Question: I have a UITableViewController and I set some properties in the 'viewDidLoadMethod' like so:
'''
- (void)viewDidLoad {
[super viewDidLoad];
self.navigationItem.leftBarButtonItem = [[[UIBarButtonItem alloc] initWithTitle:@"Done" style:UIBarButtonItemStyleDone target:self.parentViewController.parentViewController action:@selector(dismissSettings)] autorelease];
[self setTitle:@"Gabbai Settings"];
//Set up the table
[self.tableView initWithFrame:self.tableView.frame style:UITableViewStyleGrouped];
[self.tableView setRowHeight:65.0];
[self.tableView setSeparatorStyle:UITableViewCellSeparatorStyleSingleLineEtched];
[self.tableView.backgroundView setBackgroundColor:[UIColor colorWithPatternImage:[UIImage imageWithContentsOfFile:[[NSBundle mainBundle] pathForResource:[NSString stringWithFormat:@"%@_settings", kTheme] ofType:@"png"]]]];
}
'''
The app shows a UIScrollViewController and a UIButton. When the button is pressed, the app displays a modal UINavigationController and that UINavigationController contains a UITableViewController.
For some reason, Leaks reports some leakage when I show the UITableViewController. However, if I comment out the four lines after '//Set up the table', everything is fine.
When the four lines are uncommented, the Leaks instrument shows the following:

I'm not sure what is going on here, but it's really annoying. I've used the same four lines of code before to customize my UITableViewController and this is a new behavior.
What could be wrong?
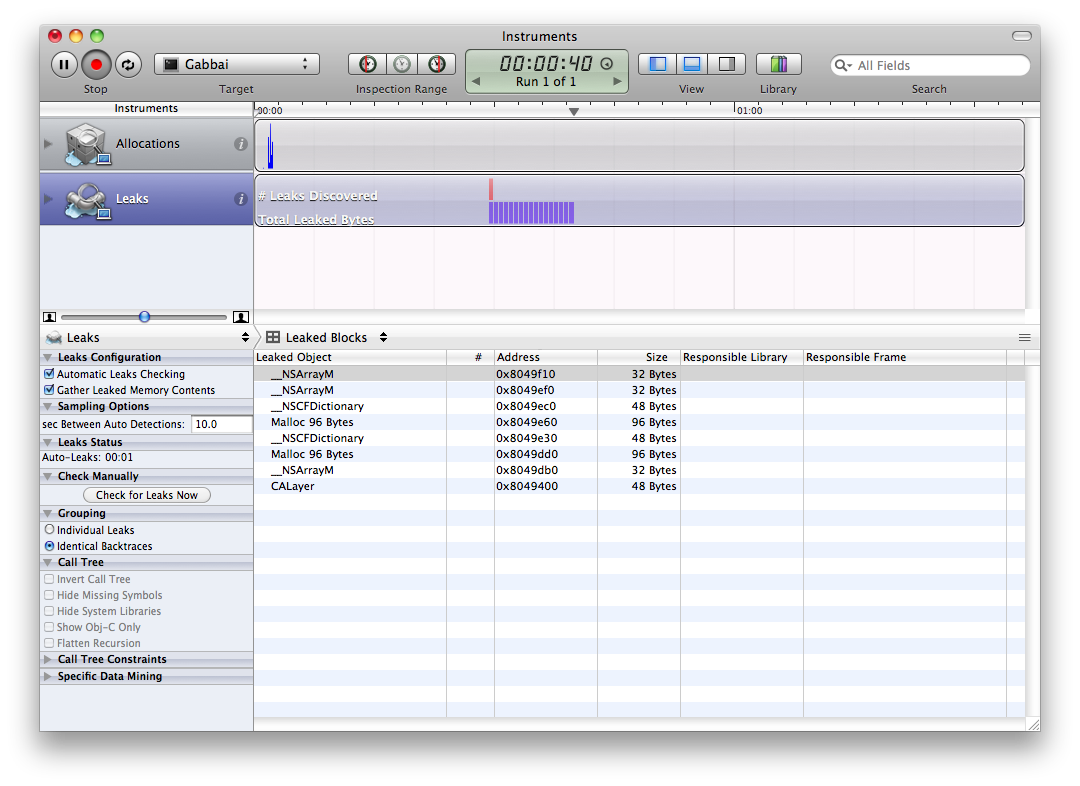
Answer: As has been pointed out by other answers, your problem is the line:
'''
[self.tableView initWithFrame:self.tableView.frame style:UITableViewStyleGrouped];
'''
It will create a new 'UITableView' object and it will modify 'self.tableView' which means that line is totally pointless. It only creates the leak you are experiencing. Remove it and you should be fine.